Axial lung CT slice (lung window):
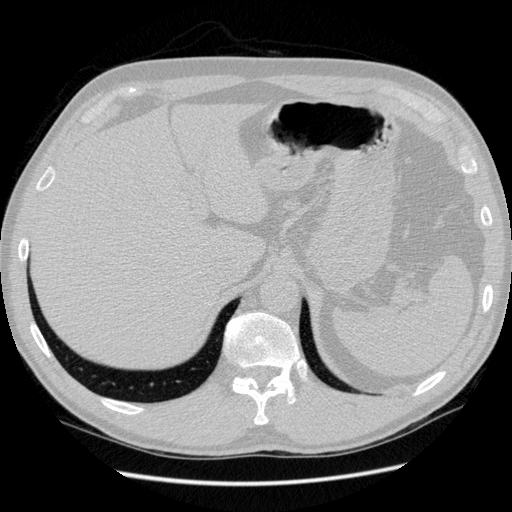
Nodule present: no